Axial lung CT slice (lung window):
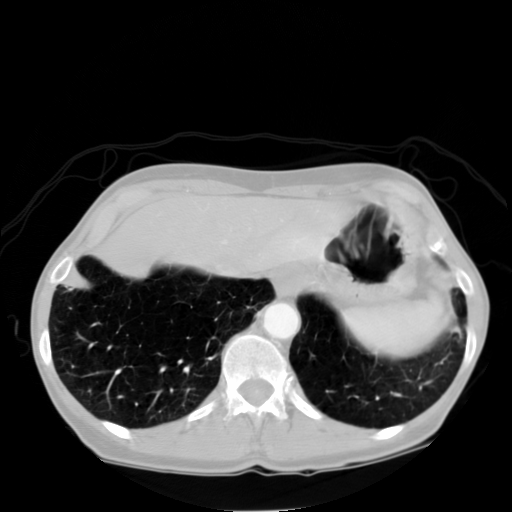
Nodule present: no